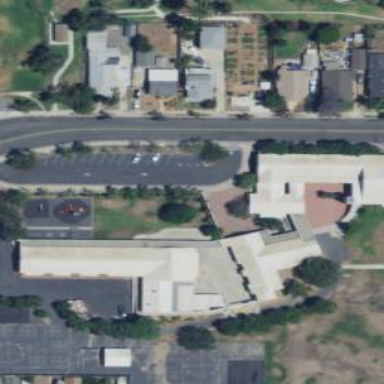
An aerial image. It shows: School building.